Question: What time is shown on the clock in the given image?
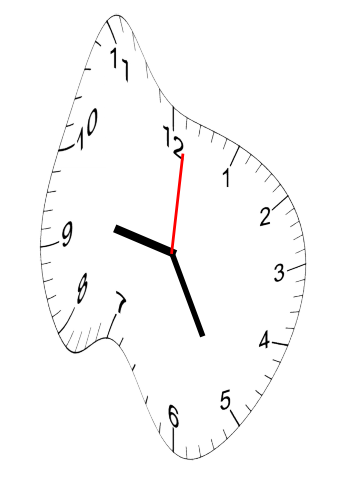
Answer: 09:25:01